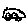
Label: car